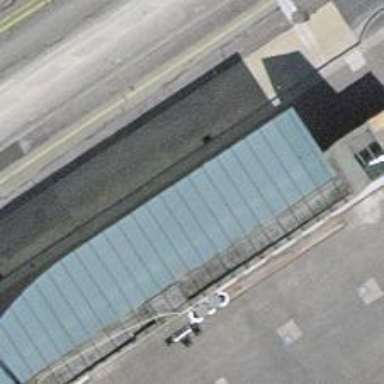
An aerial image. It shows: Bus stop with shelter. It is platform for public transport.